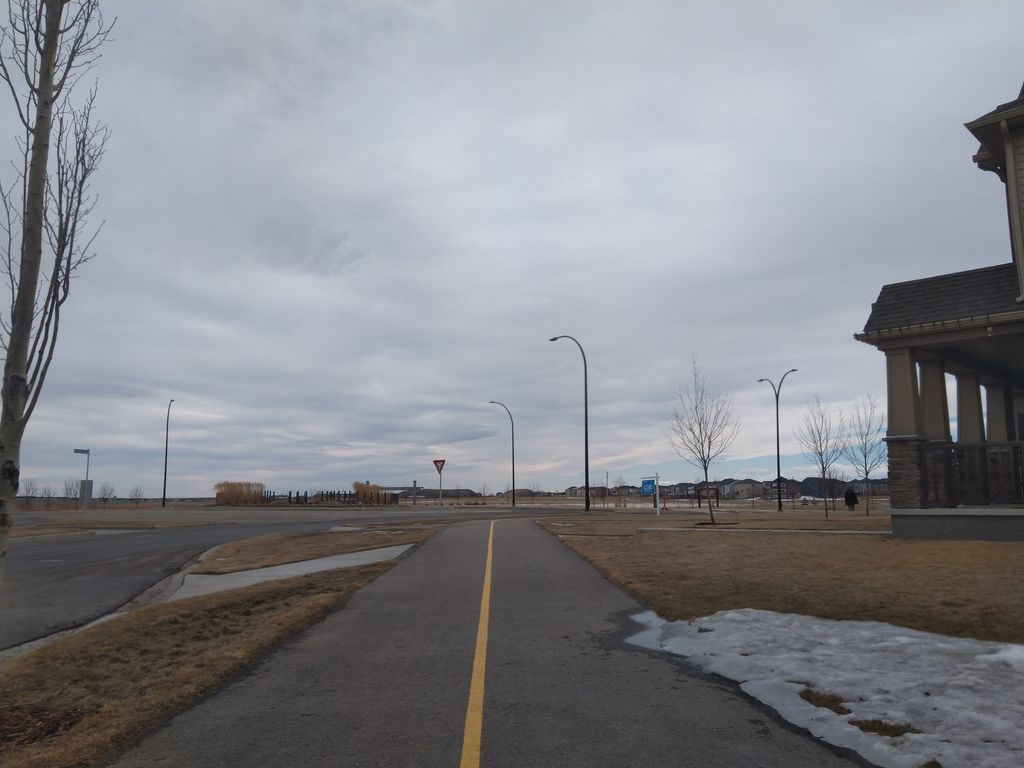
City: calgary